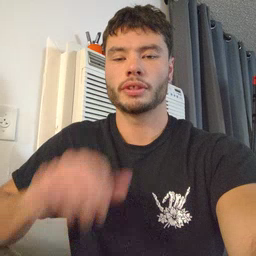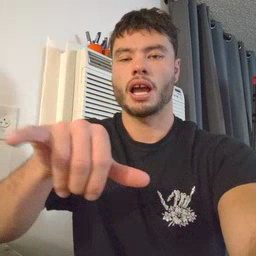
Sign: that